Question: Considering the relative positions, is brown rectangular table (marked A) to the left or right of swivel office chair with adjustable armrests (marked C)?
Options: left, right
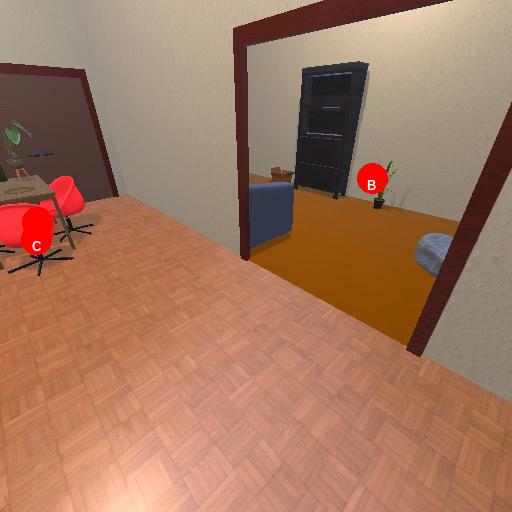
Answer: left